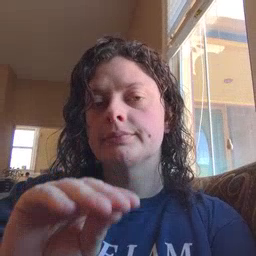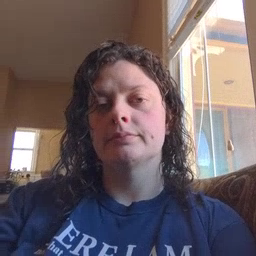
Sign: kiss